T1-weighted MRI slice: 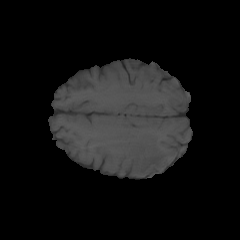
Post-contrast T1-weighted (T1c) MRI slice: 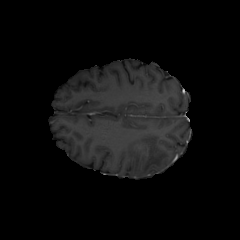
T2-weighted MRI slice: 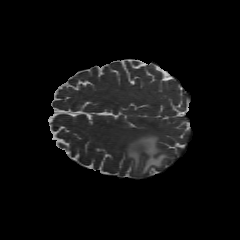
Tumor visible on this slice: yes